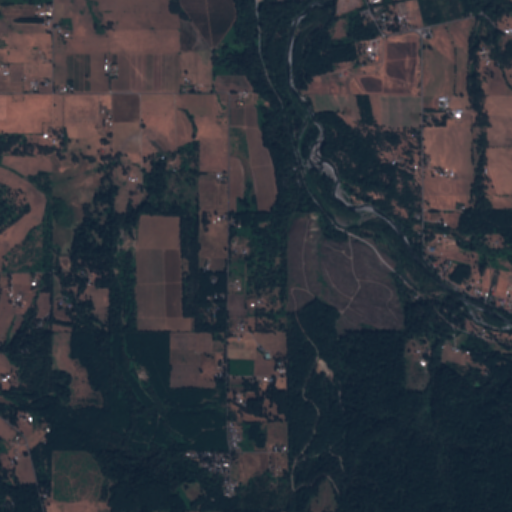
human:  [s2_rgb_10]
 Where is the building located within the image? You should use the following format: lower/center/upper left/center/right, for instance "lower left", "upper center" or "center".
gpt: The building is located in the lower center of the image.
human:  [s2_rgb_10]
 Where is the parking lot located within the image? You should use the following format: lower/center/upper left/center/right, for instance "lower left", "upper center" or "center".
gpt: There is no parking lot in the image.